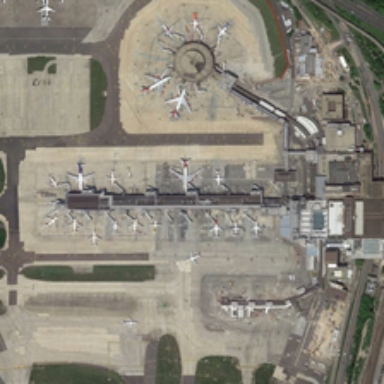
Many planes are parked in an airport .